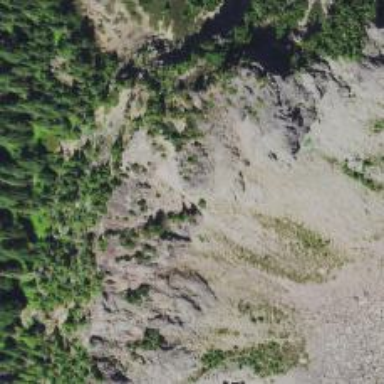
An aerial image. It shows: Cliff in nature.